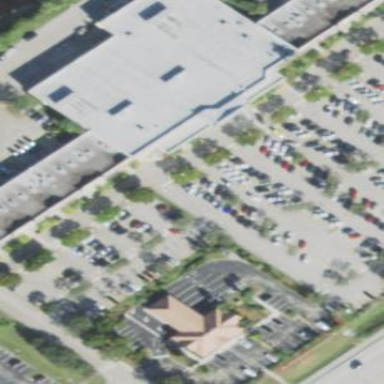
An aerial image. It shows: Retail building.